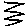
Label: zigzag